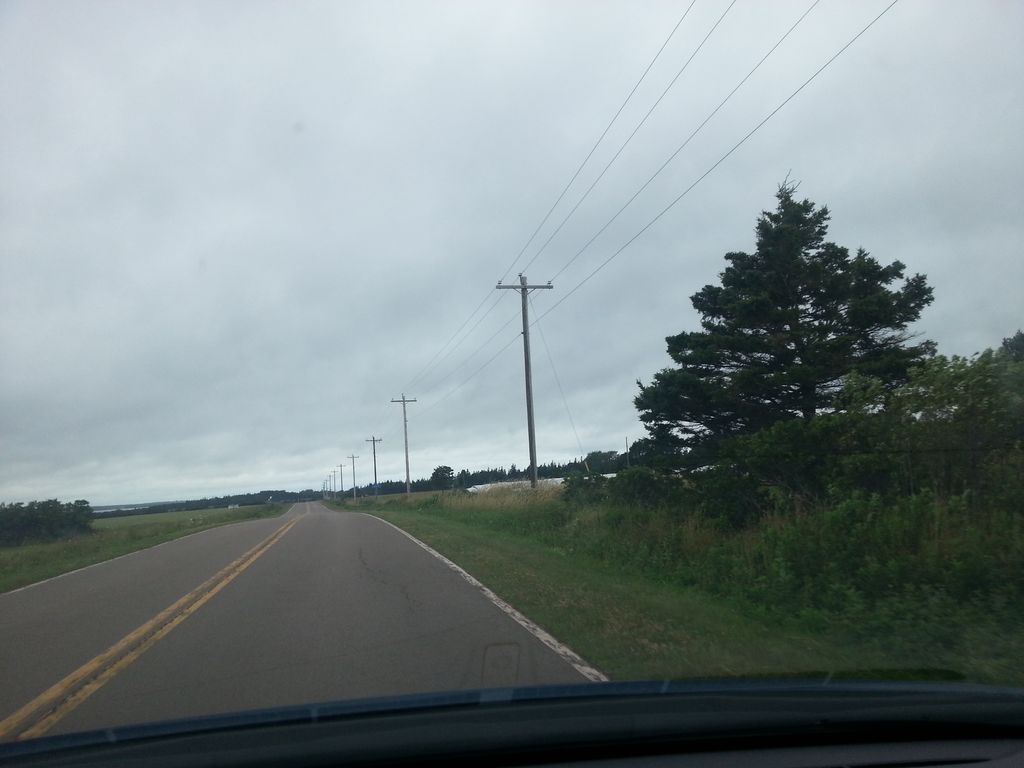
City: charlottetown